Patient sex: M
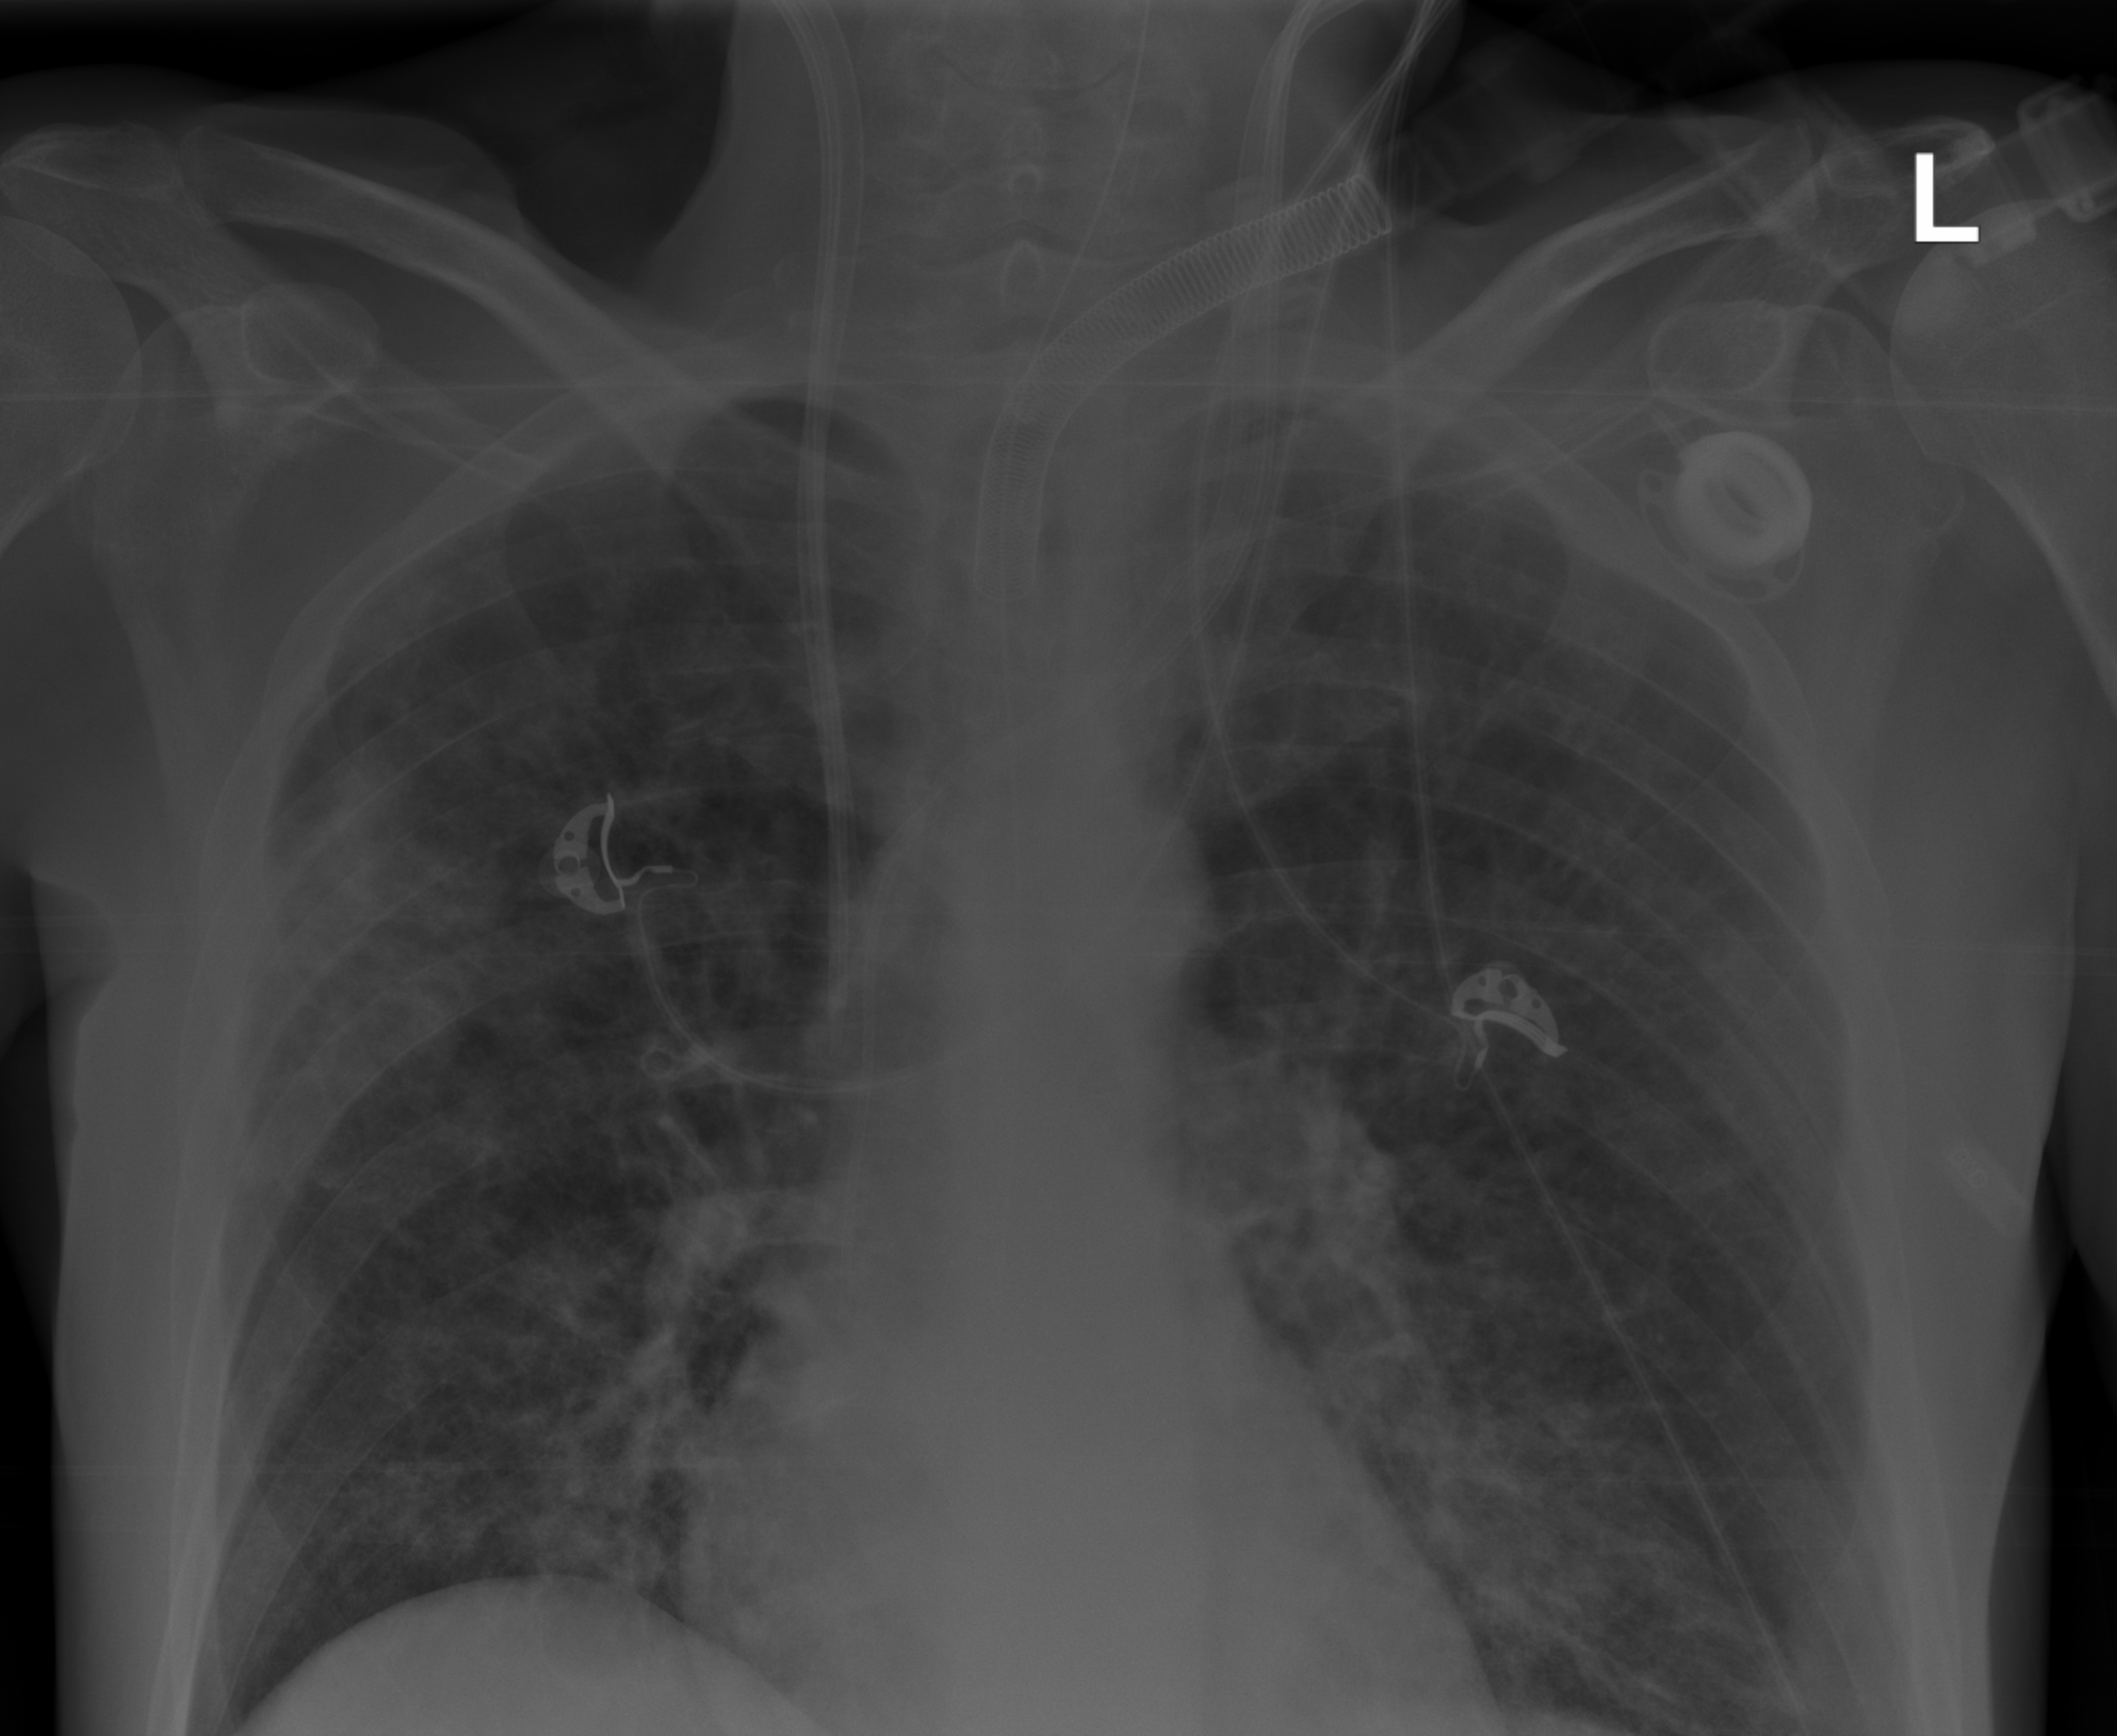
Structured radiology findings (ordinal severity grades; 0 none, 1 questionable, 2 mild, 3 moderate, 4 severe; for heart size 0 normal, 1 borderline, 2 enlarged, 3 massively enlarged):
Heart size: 0
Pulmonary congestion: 2
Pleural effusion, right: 0
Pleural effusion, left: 0
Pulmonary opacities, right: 3
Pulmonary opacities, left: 3
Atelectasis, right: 2
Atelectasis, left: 2